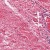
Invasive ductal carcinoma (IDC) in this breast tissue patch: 0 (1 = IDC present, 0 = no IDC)